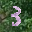
Label: 3